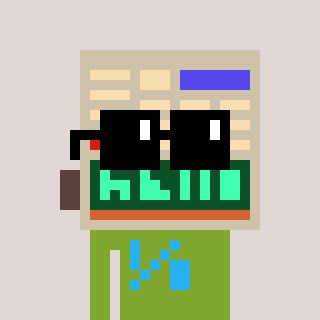
a pixel art character with square black sunglasses, a calculator-shaped head and a slimegreen-colored body on a warm background